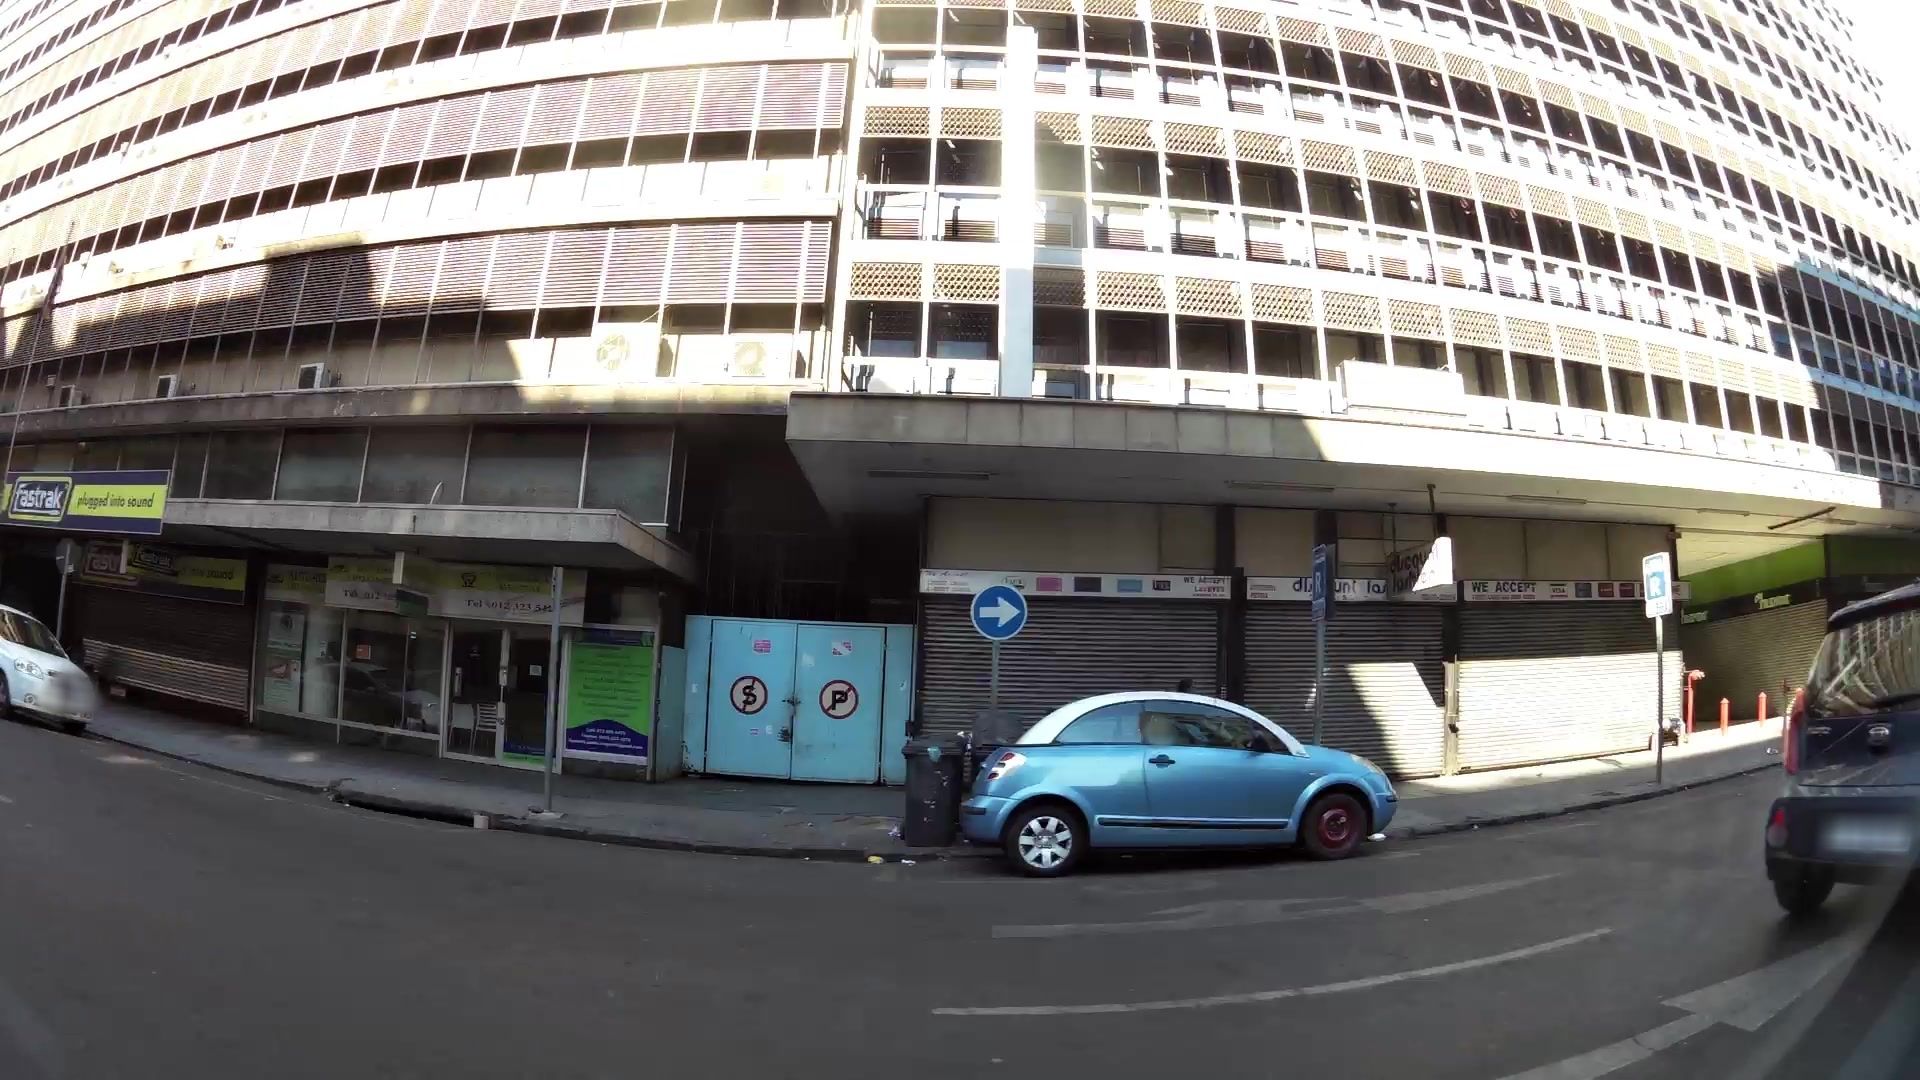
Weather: clear
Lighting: day
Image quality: good
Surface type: driving surface
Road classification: footway
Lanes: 4
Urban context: urban centre
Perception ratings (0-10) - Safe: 1.86, Lively: 4.24, Beautiful: 2.61, Boring: 1.34, Depressing: 4.3, Wealthy: 7.1